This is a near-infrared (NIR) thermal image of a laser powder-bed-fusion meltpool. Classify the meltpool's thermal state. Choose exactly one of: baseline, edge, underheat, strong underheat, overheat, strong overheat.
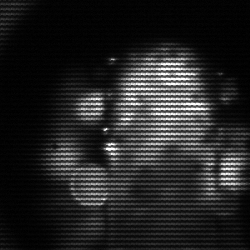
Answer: strong underheat